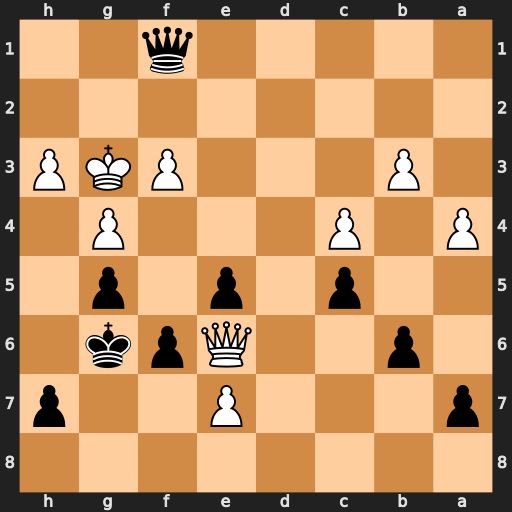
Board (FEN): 8/p3P2p/1p2Qpk1/2p1p1p1/P1P3P1/1P3PKP/8/5q2
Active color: b
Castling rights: -
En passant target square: -
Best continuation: Qg1#